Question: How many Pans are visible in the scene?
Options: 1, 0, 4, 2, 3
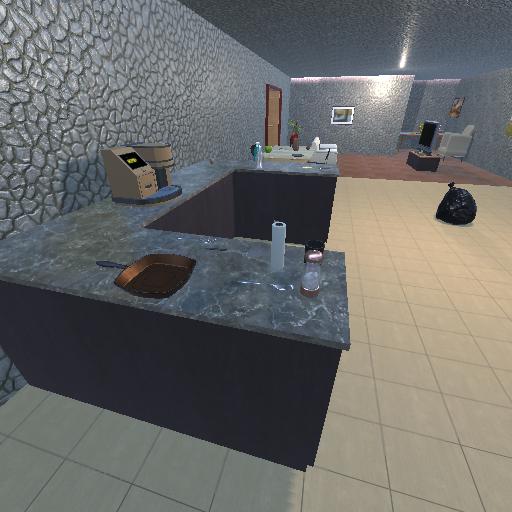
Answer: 1